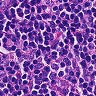
Metastatic tissue present: no